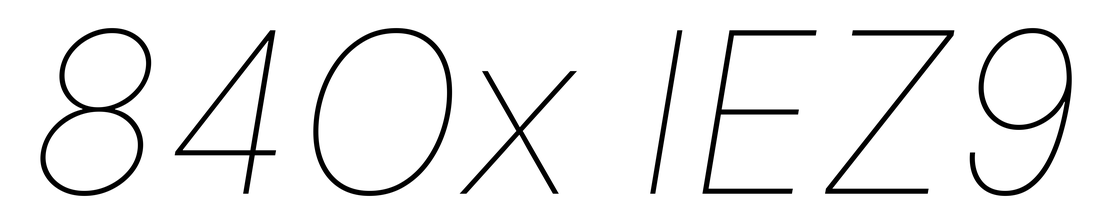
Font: Inter-Italic_Thin_Italic